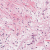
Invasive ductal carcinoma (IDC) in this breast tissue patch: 1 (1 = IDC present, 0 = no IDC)